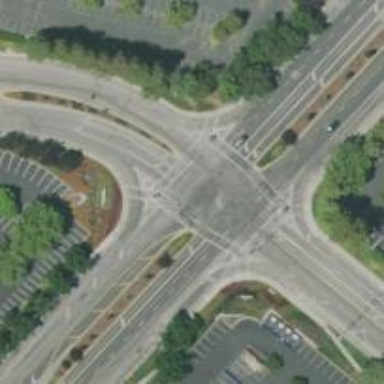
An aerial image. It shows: Solid stop line on the road marking.